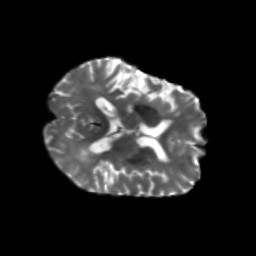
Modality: T2w
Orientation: axial
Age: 60
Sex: female
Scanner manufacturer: siemens
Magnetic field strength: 3 T
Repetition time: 5.25 s
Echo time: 0.08 s